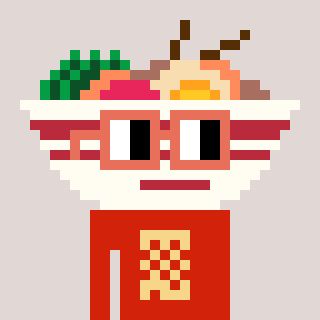
a pixel art character with square orange glasses, a noodles-shaped head and a red-colored body on a warm background